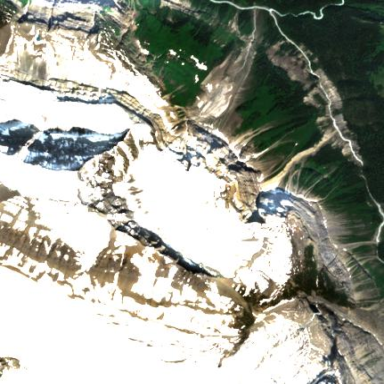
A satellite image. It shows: Majestic glacier in the distance.